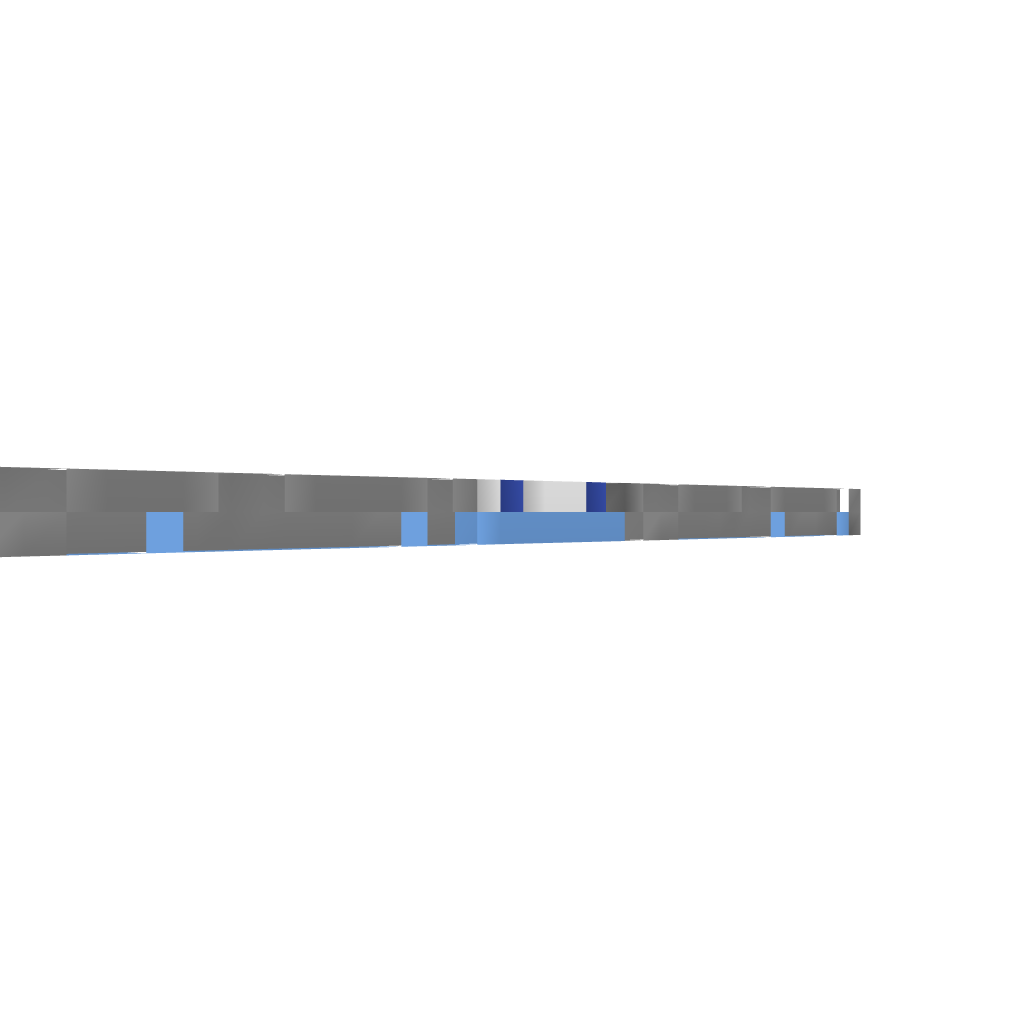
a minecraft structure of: Firework machine! bad low quality